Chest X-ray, PA view. Patient: 22 years old, sex M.
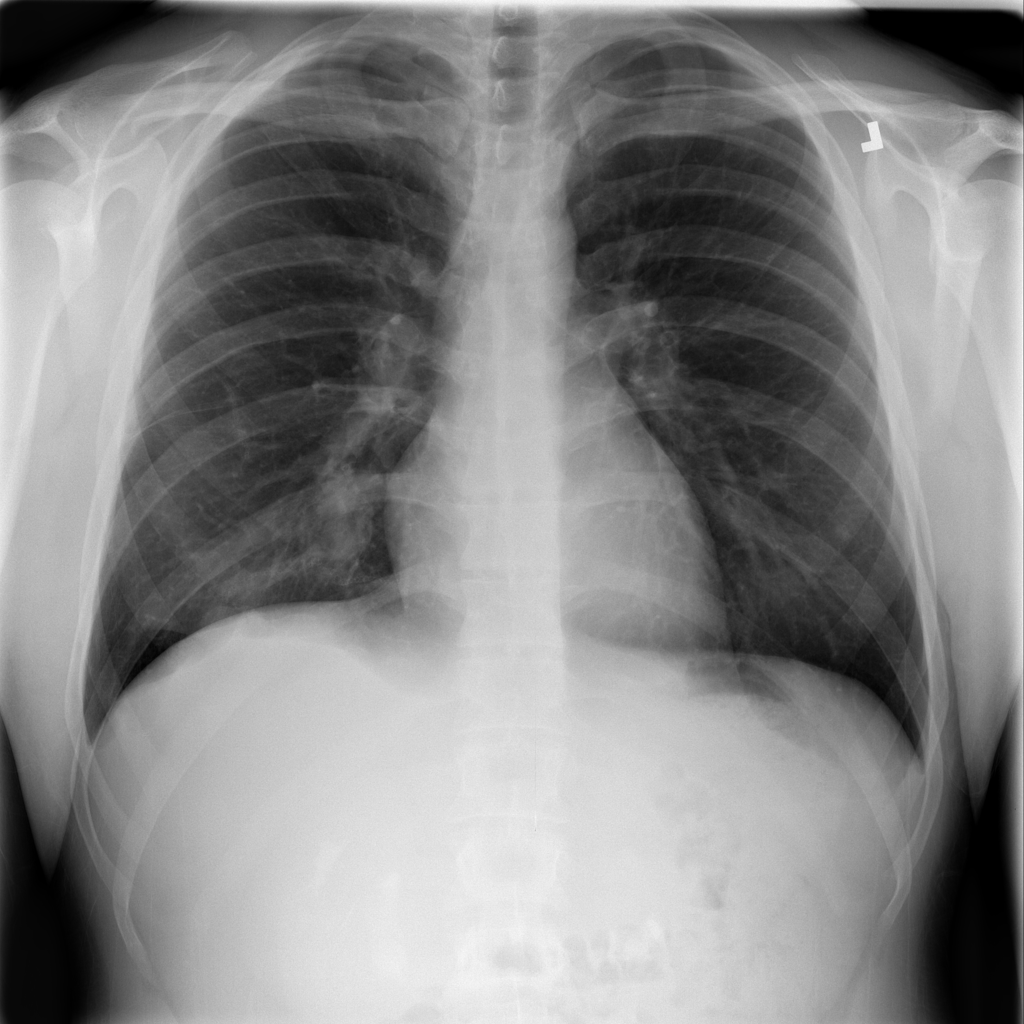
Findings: Infiltration